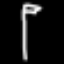
Label: pencil